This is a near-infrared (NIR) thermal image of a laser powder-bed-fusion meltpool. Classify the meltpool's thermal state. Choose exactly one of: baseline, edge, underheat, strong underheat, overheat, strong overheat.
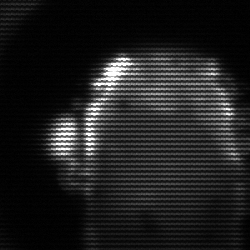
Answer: baseline